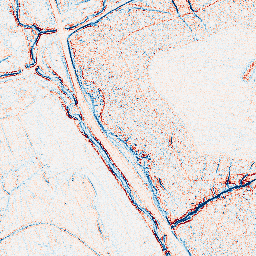
Category: classical
Decomposition family: uniform
Decomposition parameters: size: 3
Upsampling method: quintic
Upsampling parameters: scale: 2
Upsampling scale: 2